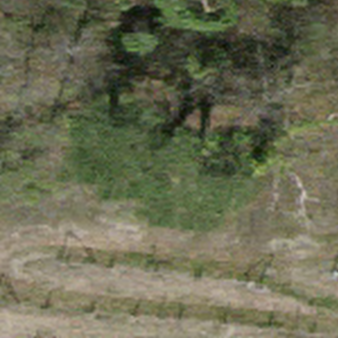
Label: other